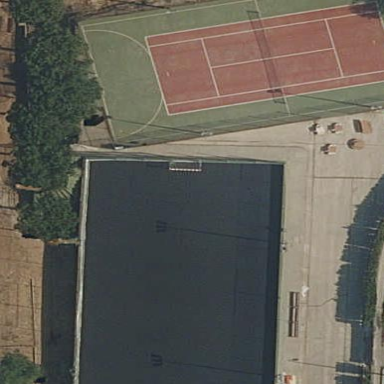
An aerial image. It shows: Tennis court on pitch designated for leisure land.